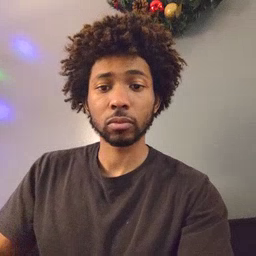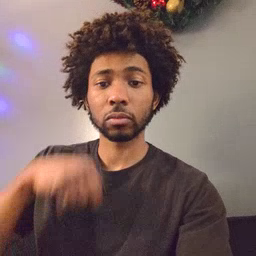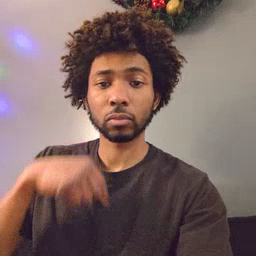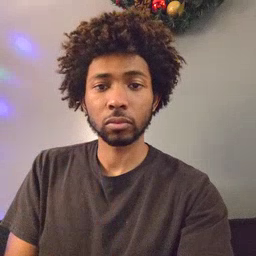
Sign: zipper